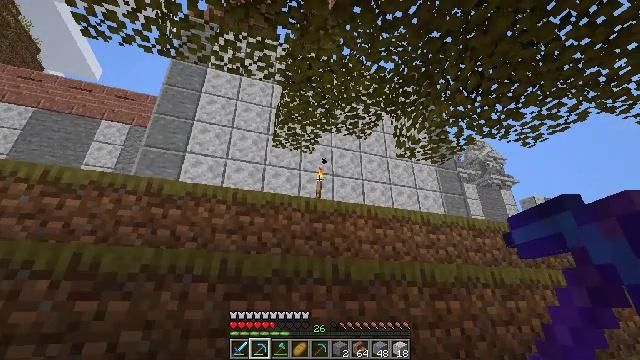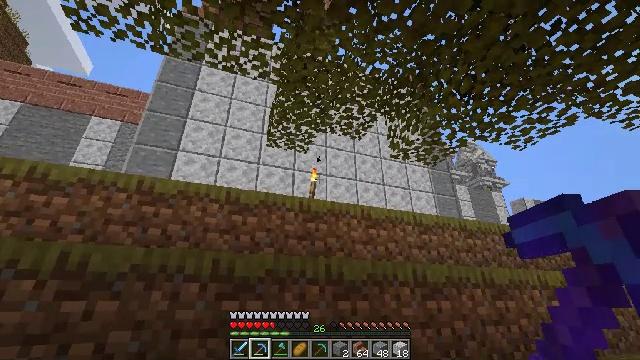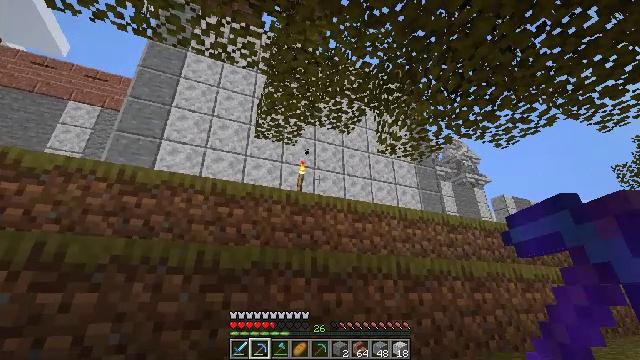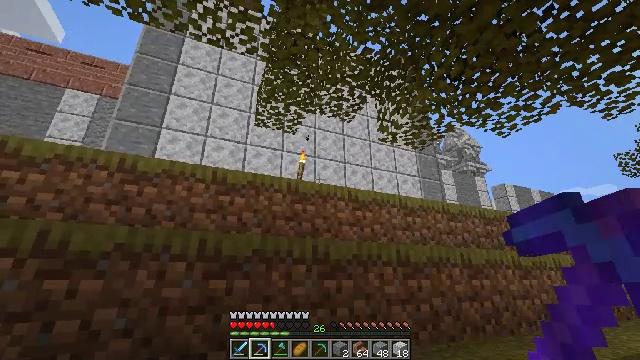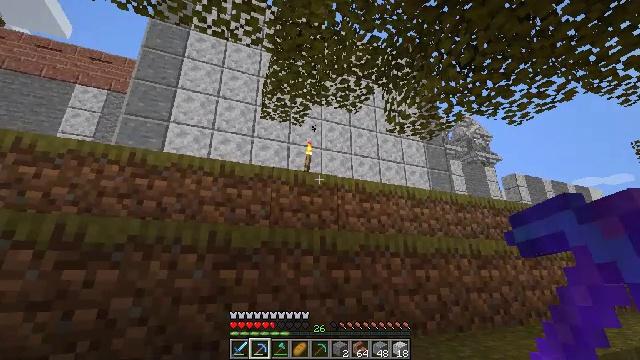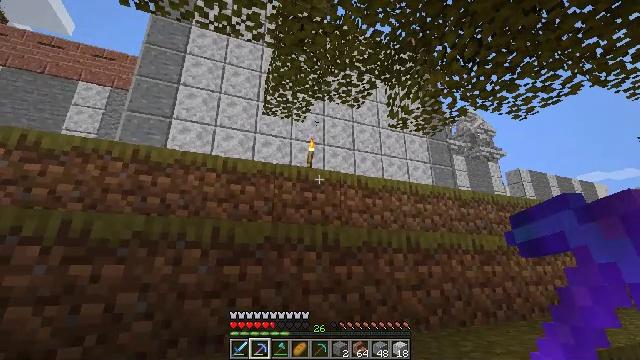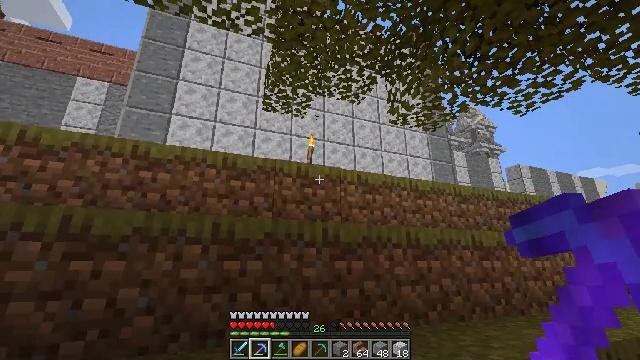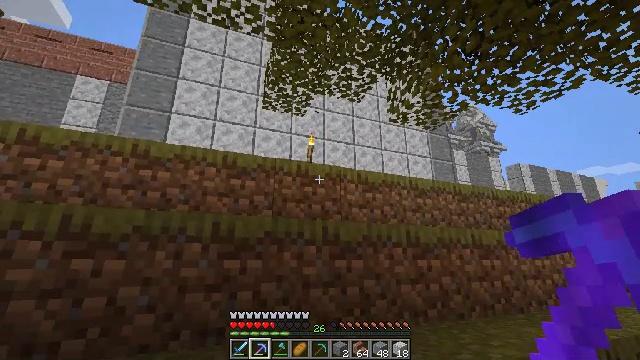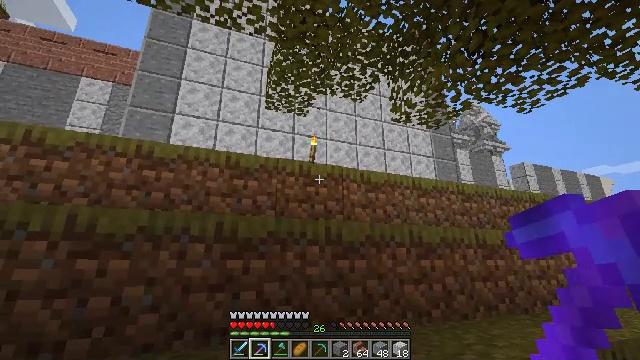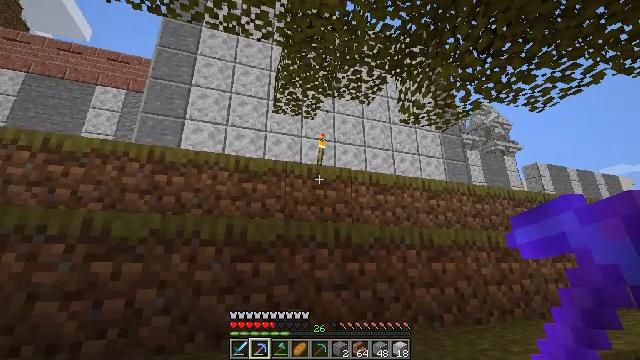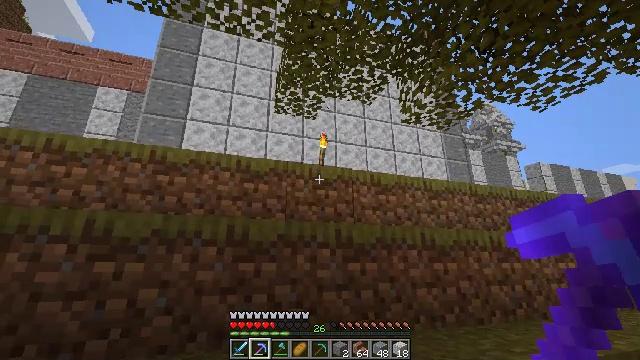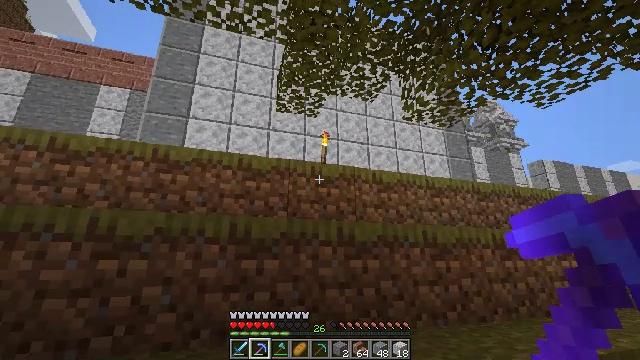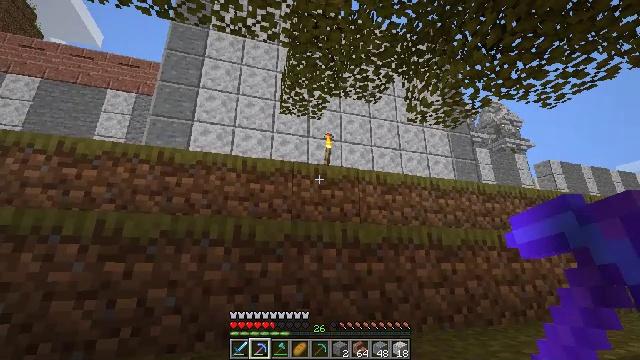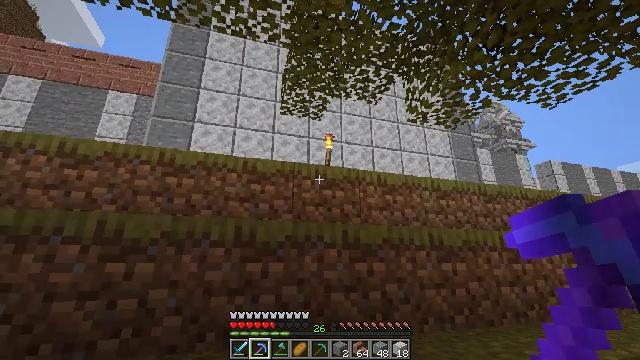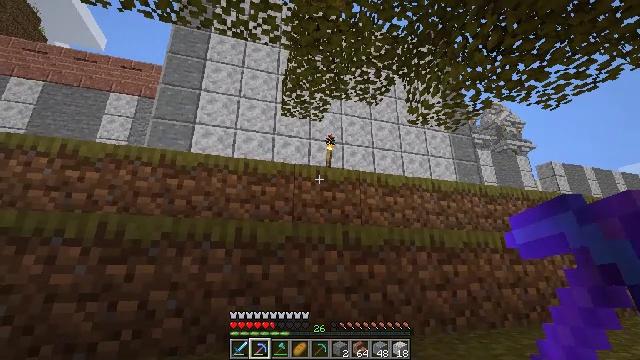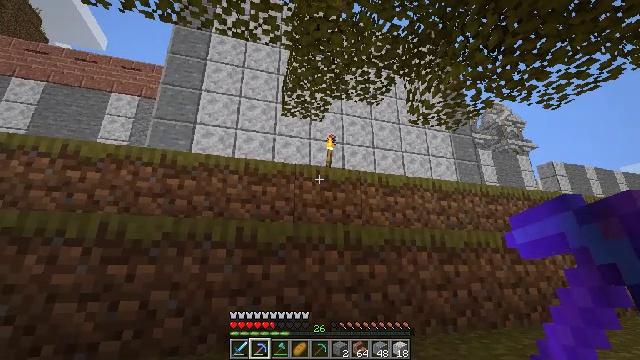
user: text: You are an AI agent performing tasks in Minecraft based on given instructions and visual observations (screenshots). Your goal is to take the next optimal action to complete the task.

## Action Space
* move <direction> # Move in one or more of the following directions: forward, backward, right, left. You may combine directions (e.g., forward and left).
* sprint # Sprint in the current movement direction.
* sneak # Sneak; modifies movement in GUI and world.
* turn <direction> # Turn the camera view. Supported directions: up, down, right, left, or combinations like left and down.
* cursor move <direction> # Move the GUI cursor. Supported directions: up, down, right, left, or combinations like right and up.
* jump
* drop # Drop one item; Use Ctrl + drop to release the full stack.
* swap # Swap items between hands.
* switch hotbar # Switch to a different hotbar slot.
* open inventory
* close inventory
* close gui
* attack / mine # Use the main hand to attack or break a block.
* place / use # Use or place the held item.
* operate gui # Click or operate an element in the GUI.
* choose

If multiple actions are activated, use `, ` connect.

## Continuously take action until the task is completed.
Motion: motion action
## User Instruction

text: Mine polished diorite for building materials.
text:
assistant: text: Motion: turn right
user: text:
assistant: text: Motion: turn right and down
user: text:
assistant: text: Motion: turn down
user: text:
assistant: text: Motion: turn left and down
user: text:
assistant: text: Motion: no_op
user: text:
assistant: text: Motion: no_op
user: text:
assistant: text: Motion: no_op
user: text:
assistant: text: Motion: no_op
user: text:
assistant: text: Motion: turn left
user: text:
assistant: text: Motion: no_op
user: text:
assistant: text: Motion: no_op
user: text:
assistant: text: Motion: no_op
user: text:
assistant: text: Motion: no_op
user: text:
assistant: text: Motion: no_op
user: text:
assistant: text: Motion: no_op
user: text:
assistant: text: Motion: no_op
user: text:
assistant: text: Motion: no_op
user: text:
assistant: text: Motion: no_op
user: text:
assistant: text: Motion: no_op
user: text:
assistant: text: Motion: no_op
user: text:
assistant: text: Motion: turn left
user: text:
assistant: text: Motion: turn left
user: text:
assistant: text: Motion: turn left and down
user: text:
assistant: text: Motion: turn left
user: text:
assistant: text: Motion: turn left and up
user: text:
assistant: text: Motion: turn left and up
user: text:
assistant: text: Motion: no_op
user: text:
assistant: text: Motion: no_op
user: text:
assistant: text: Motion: no_op
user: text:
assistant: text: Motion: no_op